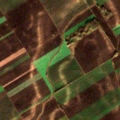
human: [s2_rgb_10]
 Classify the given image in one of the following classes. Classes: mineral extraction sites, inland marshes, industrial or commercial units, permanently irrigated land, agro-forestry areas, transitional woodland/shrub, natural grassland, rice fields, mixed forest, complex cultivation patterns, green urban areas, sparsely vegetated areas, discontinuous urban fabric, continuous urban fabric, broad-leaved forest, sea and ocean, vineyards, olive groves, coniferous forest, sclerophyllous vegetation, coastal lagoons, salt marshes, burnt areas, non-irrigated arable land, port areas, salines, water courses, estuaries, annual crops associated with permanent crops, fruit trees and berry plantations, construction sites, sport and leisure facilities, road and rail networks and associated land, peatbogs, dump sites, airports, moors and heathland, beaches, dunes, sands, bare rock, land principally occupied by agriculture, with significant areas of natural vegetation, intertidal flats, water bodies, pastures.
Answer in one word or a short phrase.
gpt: non-irrigated arable land, land principally occupied by agriculture, with significant areas of natural vegetation